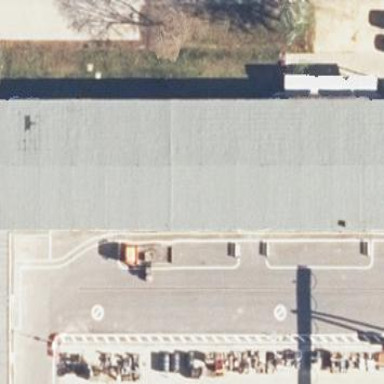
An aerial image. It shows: Industrial building with gabled roof. The grey concrete roof runs along the building.